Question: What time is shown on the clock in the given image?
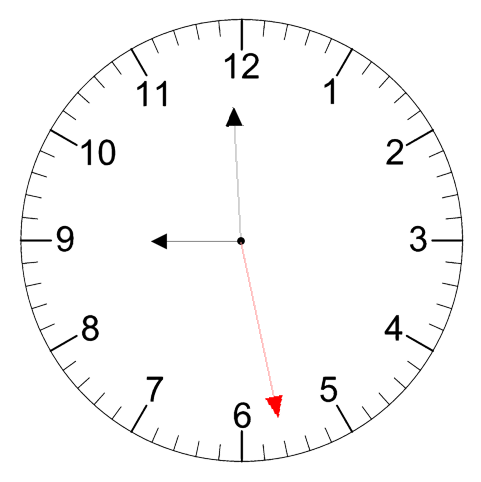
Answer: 08:59:28